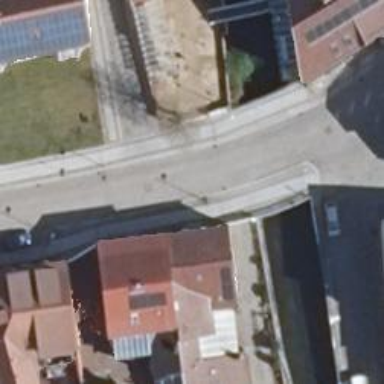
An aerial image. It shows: Residential road with bridge.